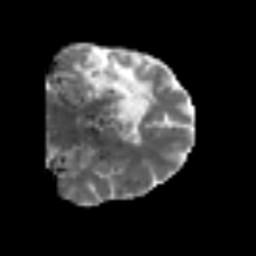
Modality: MD
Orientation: coronal
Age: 68
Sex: male
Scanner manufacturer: siemens
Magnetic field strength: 3 T
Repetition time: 6.1 s
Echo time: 0.101 s